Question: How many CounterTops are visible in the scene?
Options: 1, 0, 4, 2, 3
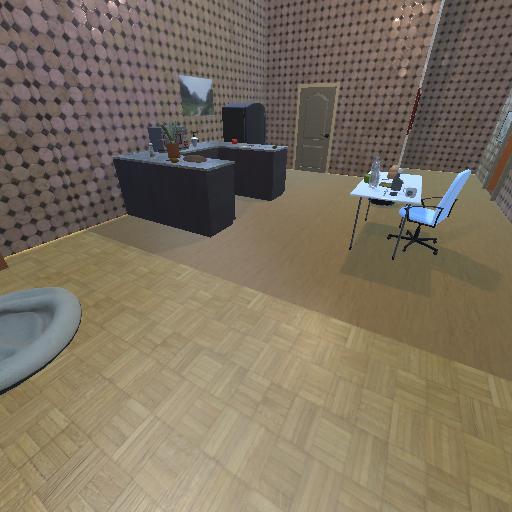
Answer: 1